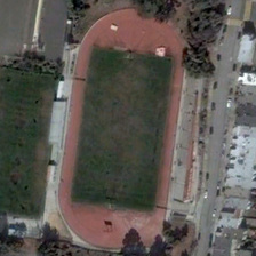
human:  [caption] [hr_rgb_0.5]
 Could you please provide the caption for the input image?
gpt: the playground in the middle long outside the green grass.

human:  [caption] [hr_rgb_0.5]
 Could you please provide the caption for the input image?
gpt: Grass grows in the middle of the playground.

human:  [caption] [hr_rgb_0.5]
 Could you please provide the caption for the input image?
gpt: Long playground in a green grass.

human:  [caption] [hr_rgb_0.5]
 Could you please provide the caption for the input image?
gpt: The park in the middle, away from the green grass.

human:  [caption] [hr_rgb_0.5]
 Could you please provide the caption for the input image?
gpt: The lawn grows in the middle of the children's playground.